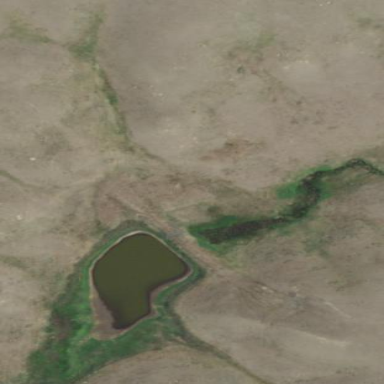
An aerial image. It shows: Reservoir.